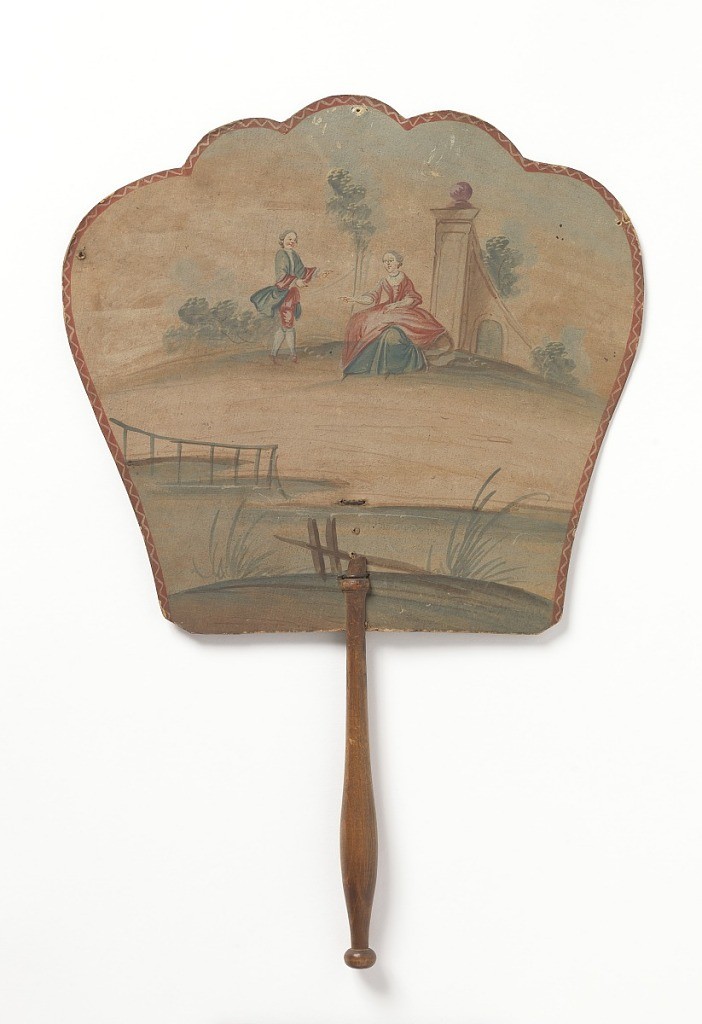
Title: Handscreen
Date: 18th century
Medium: Painted paper leaf, turned wood handle
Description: Handscreen with a hand-painted paper leaf.  Obverse: man and woman in landscape. Reverse: building with tower in landscape. Turned wood handle.